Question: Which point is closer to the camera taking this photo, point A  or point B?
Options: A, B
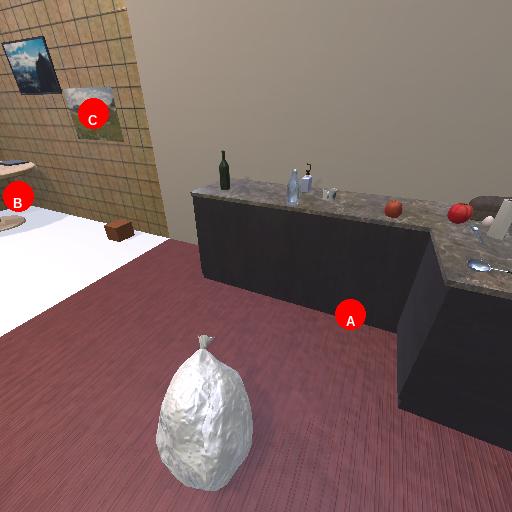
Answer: A